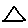
Label: triangle